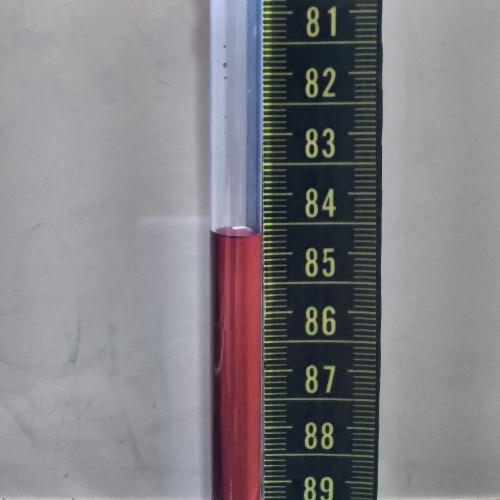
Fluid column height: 84.7 cm